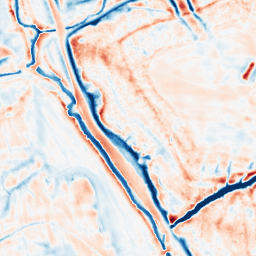
Category: edge_preserving
Decomposition family: bilateral
Decomposition parameters: d: 21
sigma_color: 25
sigma_space: 75
Upsampling method: cubic_mitchell
Upsampling parameters: scale: 4
Upsampling scale: 4